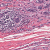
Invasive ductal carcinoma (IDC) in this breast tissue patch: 1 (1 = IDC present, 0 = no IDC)